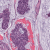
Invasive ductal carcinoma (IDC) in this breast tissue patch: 1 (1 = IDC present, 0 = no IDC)